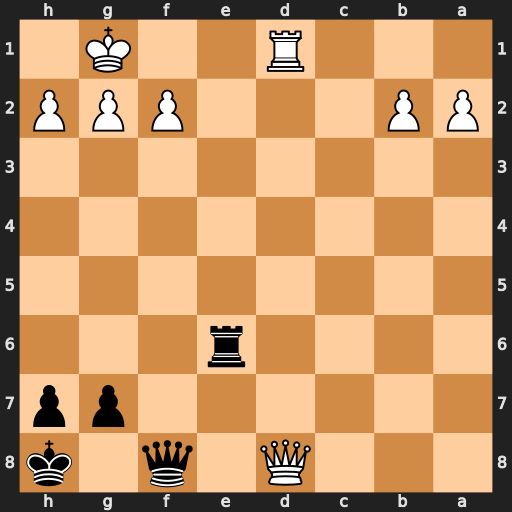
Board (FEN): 3Q1q1k/6pp/4r3/8/8/8/PP3PPP/3R2K1
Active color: b
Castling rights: -
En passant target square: -
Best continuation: Re1+